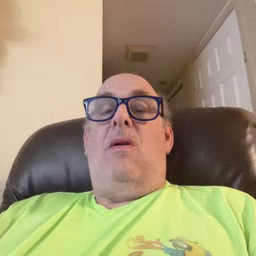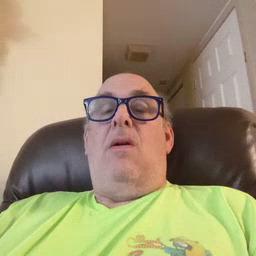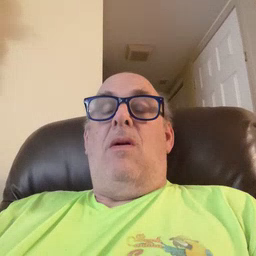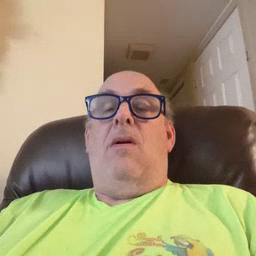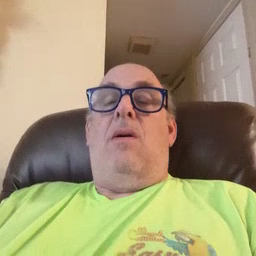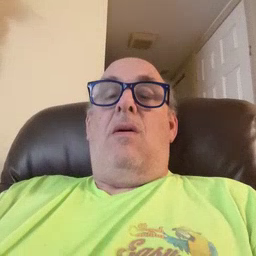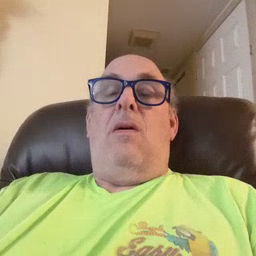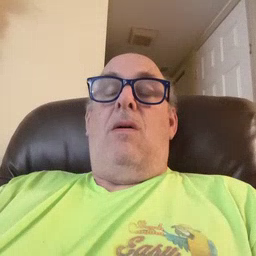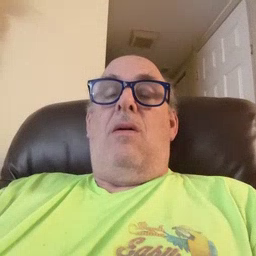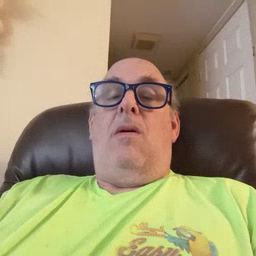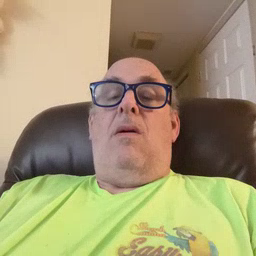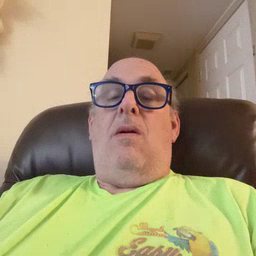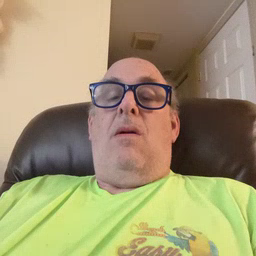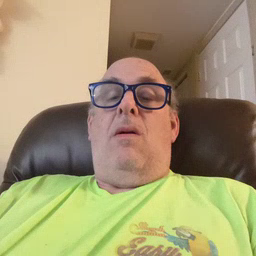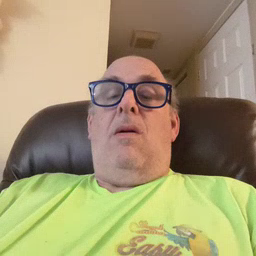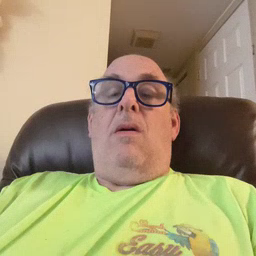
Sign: mitten